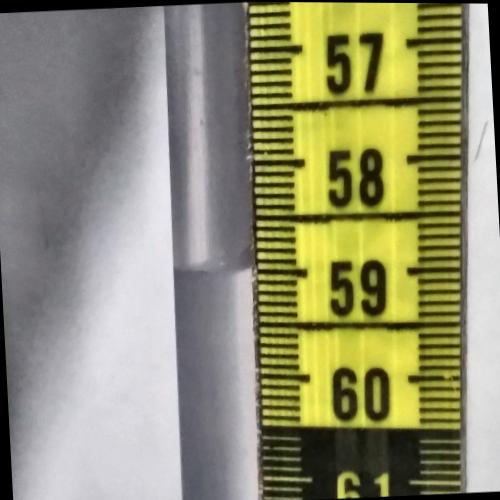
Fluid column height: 59.0 cm